Question: In the DataBase i Stored the Some information(represented in the Attached ScreenShot)

what is the best way to get the longest hierarchy id?
in the attached pic the longest hierarchy is 128 ,because it has the least number of 0's values in it's fields(t_definition_types_id_(1-4))
Thank You
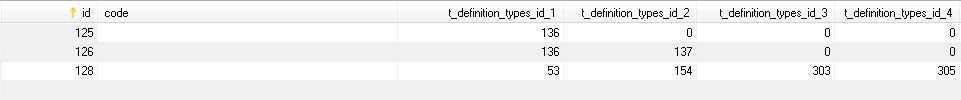
Answer: another way is like :
'''
SELECT id,
(IF(t_definition_types_id_1>0, 1, 0) +
IF(t_definition_types_id_2>0, 1, 0) +
IF(t_definition_types_id_3>0, 1, 0) +
IF(t_definition_types_id_4>0, 1, 0)
)
AS level
FROM mytable ORDER BY level DESC
'''